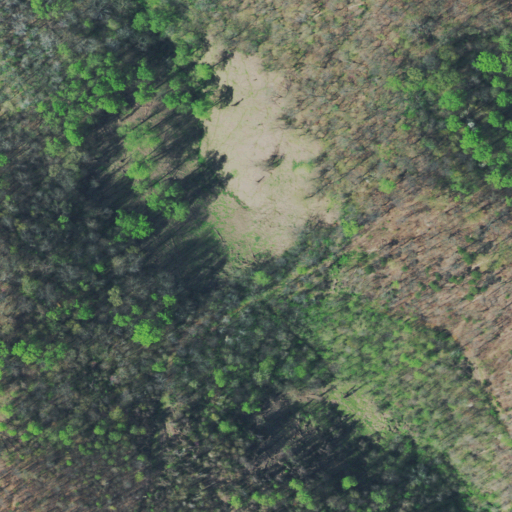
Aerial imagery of gap in Tennessee named Cartwright Gap containing only deciduous forest